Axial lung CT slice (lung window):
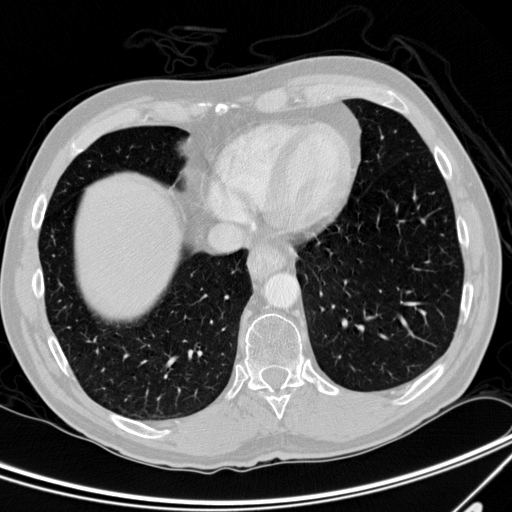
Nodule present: no